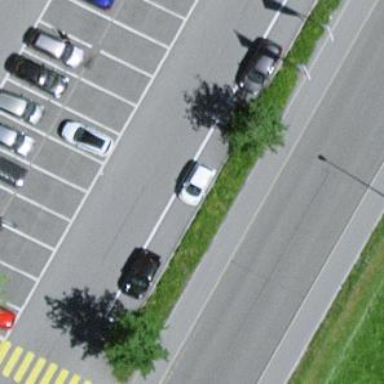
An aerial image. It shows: Parking space.